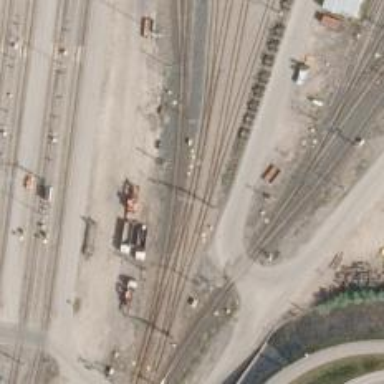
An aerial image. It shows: Rail yard with electrified contact lines for railway operations.